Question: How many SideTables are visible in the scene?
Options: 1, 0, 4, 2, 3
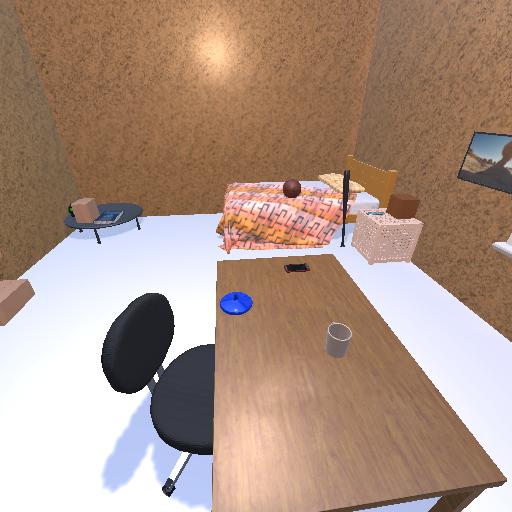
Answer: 1